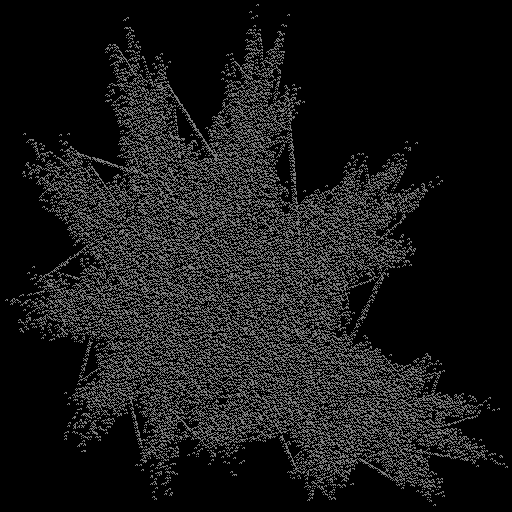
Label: involucre